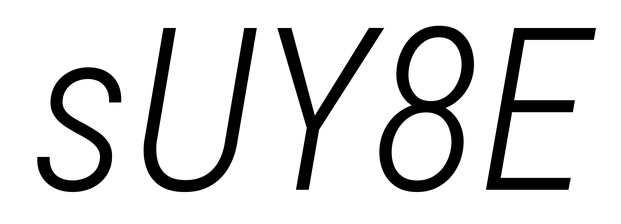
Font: Roboto-Italic_Condensed_Light_Italic